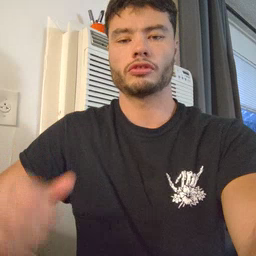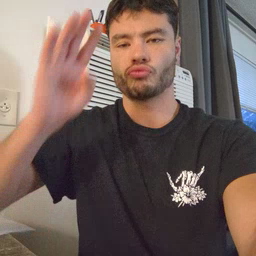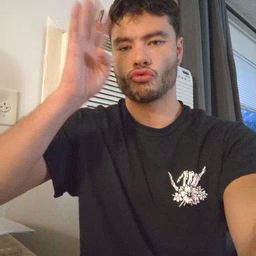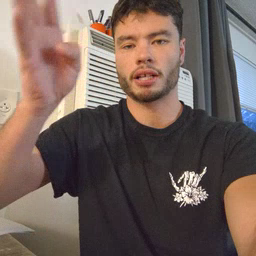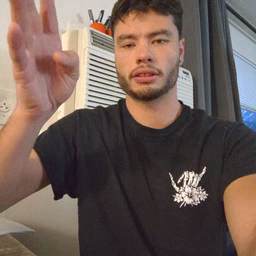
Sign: pretend